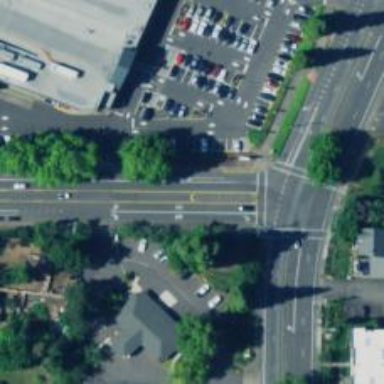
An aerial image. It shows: Solid stop line on the road marking.